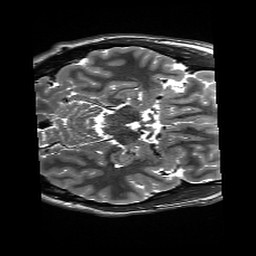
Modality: T2w
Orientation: axial
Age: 24
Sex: male